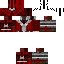
A male skeleton skin with dark skin, wearing brown helmet dressed in a red armor chest and red pants, featuring a closed mouth.